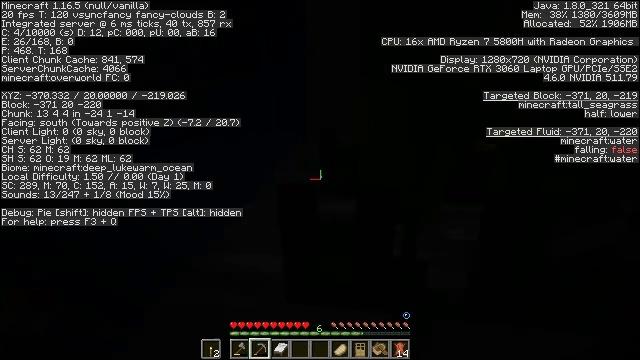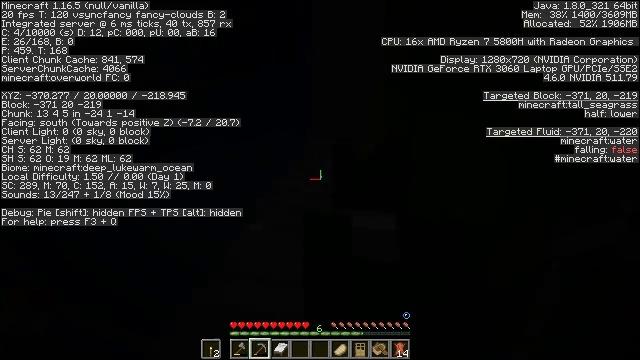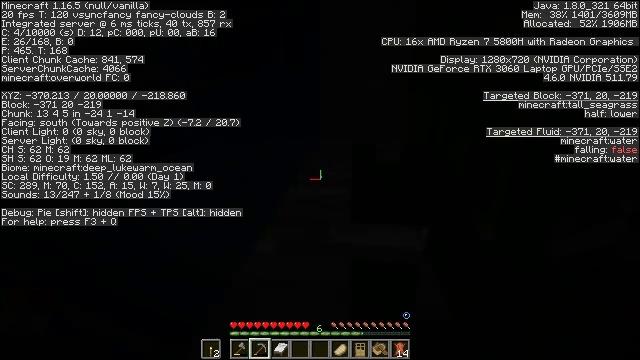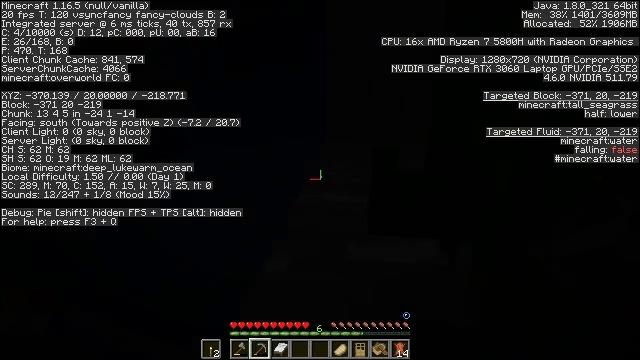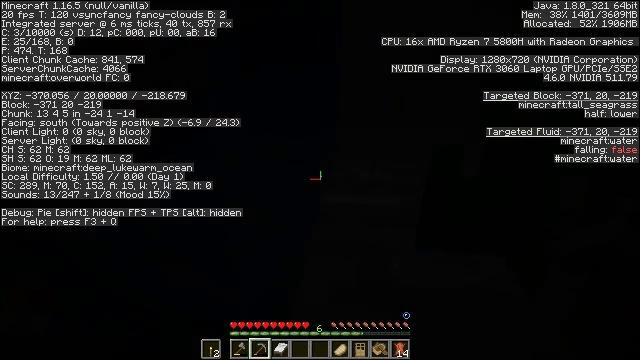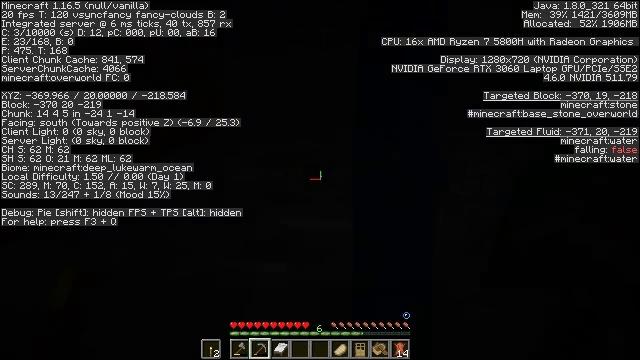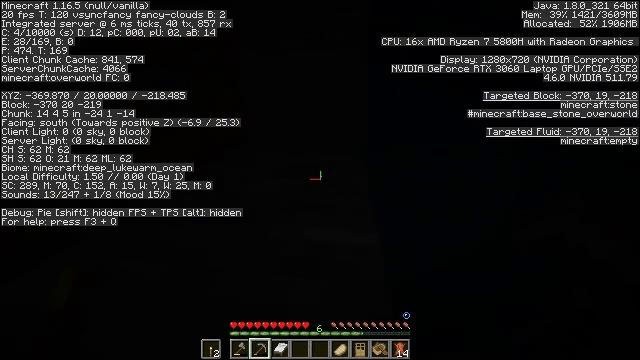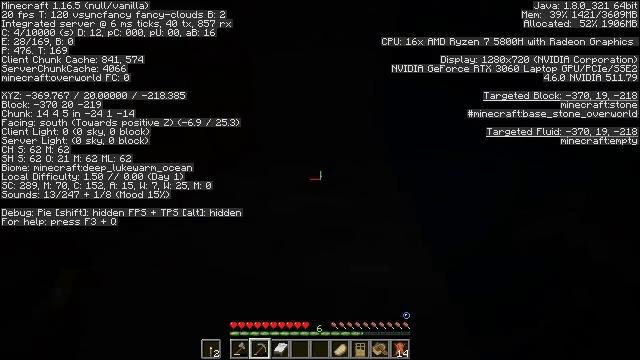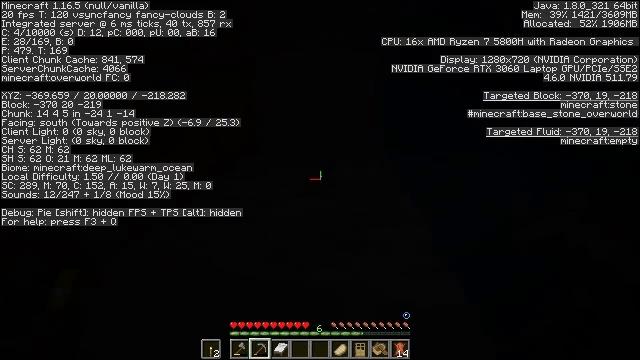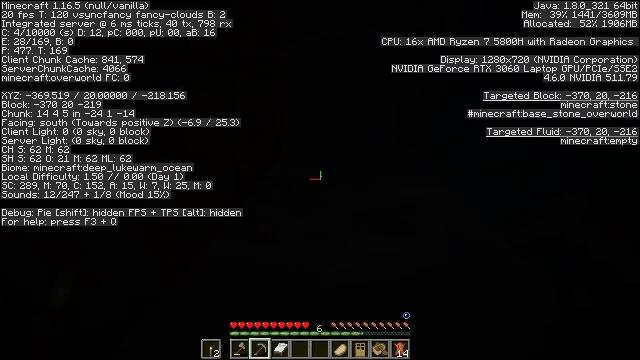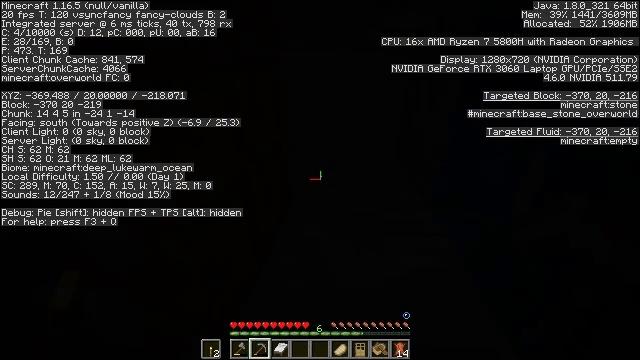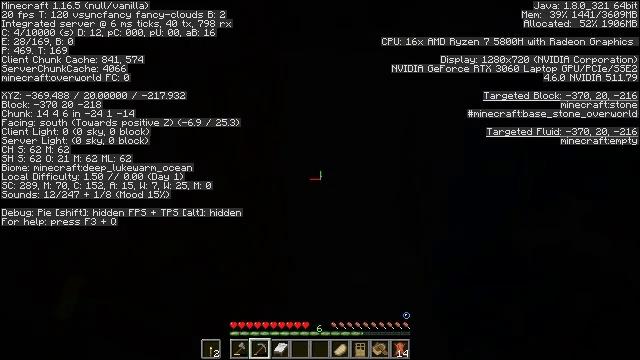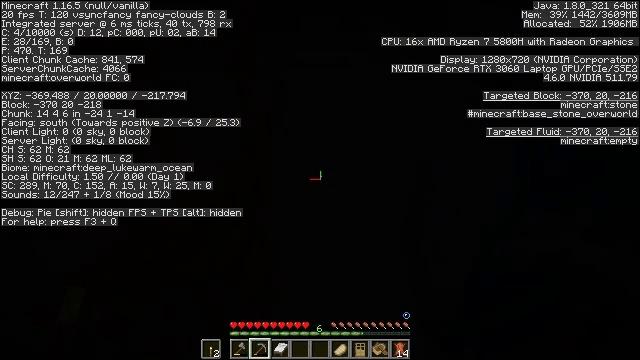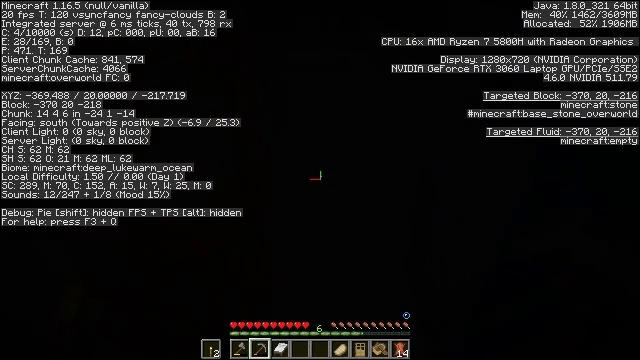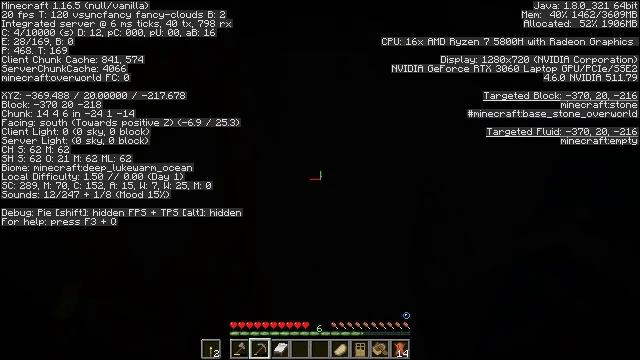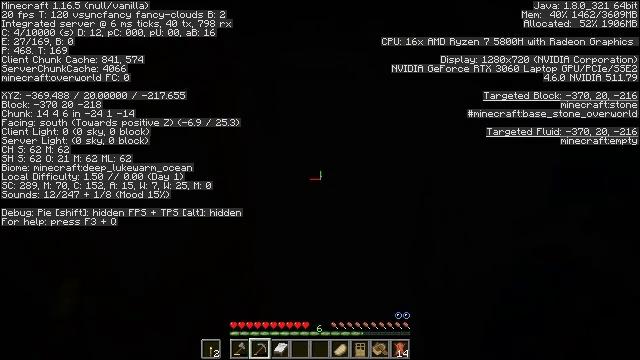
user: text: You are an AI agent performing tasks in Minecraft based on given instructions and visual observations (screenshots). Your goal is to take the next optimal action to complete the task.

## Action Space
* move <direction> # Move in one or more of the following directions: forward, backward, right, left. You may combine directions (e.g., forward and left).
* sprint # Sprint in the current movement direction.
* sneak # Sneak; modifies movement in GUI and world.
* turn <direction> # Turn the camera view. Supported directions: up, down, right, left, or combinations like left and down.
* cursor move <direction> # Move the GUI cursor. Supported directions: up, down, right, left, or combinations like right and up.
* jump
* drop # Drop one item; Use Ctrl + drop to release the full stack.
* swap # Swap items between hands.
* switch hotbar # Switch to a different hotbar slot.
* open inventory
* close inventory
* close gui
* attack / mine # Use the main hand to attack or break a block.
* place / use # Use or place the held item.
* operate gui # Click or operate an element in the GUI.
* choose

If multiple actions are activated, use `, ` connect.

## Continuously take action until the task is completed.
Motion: motion action
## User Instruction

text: Remove the oak door from its frame.
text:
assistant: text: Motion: move forward and move left
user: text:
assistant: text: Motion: move forward and move left
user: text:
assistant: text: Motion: move forward and move left
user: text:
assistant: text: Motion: move forward and move left, turn down
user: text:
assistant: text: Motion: move forward and move left, turn down
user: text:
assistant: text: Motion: move forward and move left
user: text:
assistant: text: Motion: move forward and move left
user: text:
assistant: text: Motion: move forward and move left
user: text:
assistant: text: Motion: move forward and move left
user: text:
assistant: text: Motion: move forward and move left
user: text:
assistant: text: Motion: move forward and move left
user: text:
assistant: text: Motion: move forward and move left
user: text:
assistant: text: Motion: no_op
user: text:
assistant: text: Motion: no_op
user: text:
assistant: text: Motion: no_op
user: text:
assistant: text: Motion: turn down
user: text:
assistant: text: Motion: no_op
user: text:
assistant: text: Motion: turn down
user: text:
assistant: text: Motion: move forward, turn left and down
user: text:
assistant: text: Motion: move forward, turn left and down
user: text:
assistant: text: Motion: move forward, turn left and down
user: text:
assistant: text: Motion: move forward, turn left and down
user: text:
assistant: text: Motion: move forward, turn left and down
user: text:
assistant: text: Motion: turn left
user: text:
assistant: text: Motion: turn left, switch to hotbar 1
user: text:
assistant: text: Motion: turn left, switch to hotbar 1
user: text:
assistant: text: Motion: turn left, switch to hotbar 1
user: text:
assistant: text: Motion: turn left
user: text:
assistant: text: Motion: turn left and down
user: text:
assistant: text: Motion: turn left and down